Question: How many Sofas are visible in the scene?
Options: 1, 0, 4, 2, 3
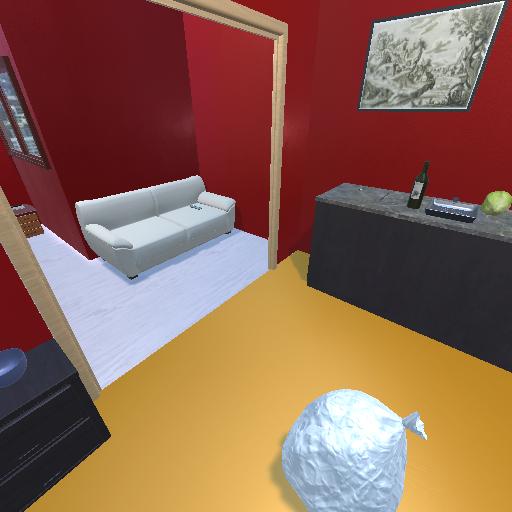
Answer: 1